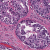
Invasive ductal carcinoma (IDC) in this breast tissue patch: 0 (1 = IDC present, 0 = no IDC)